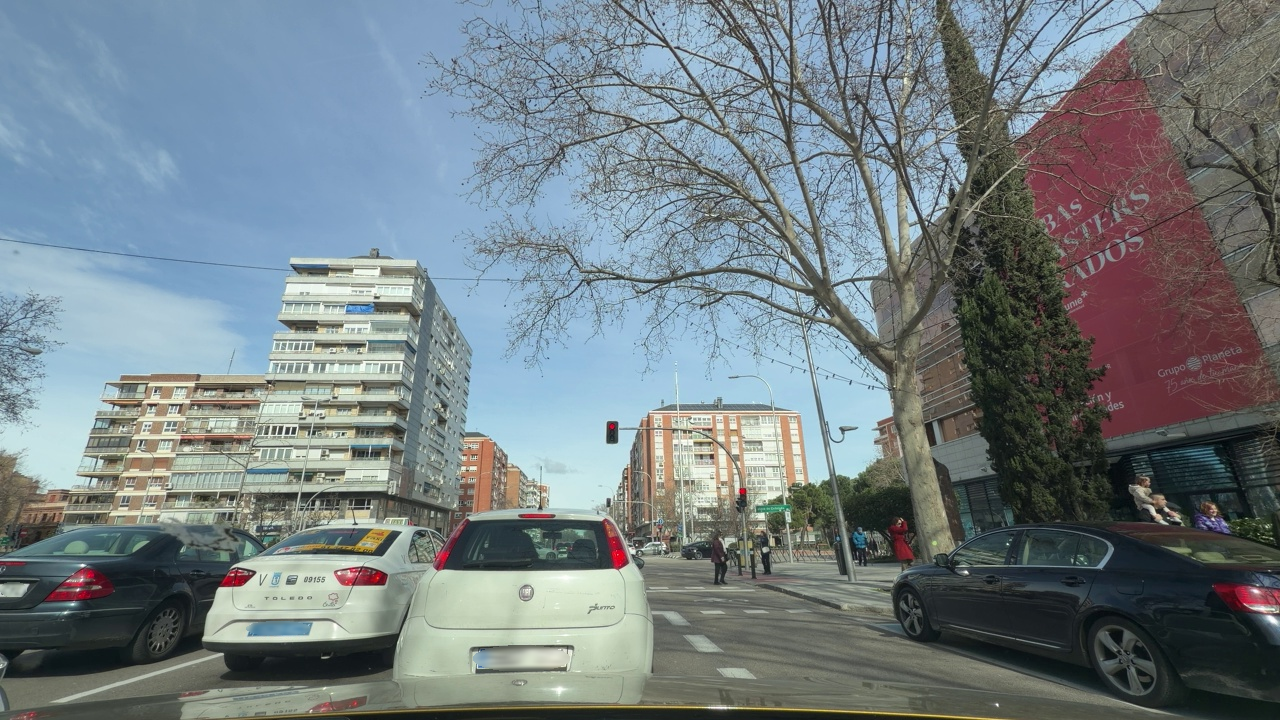
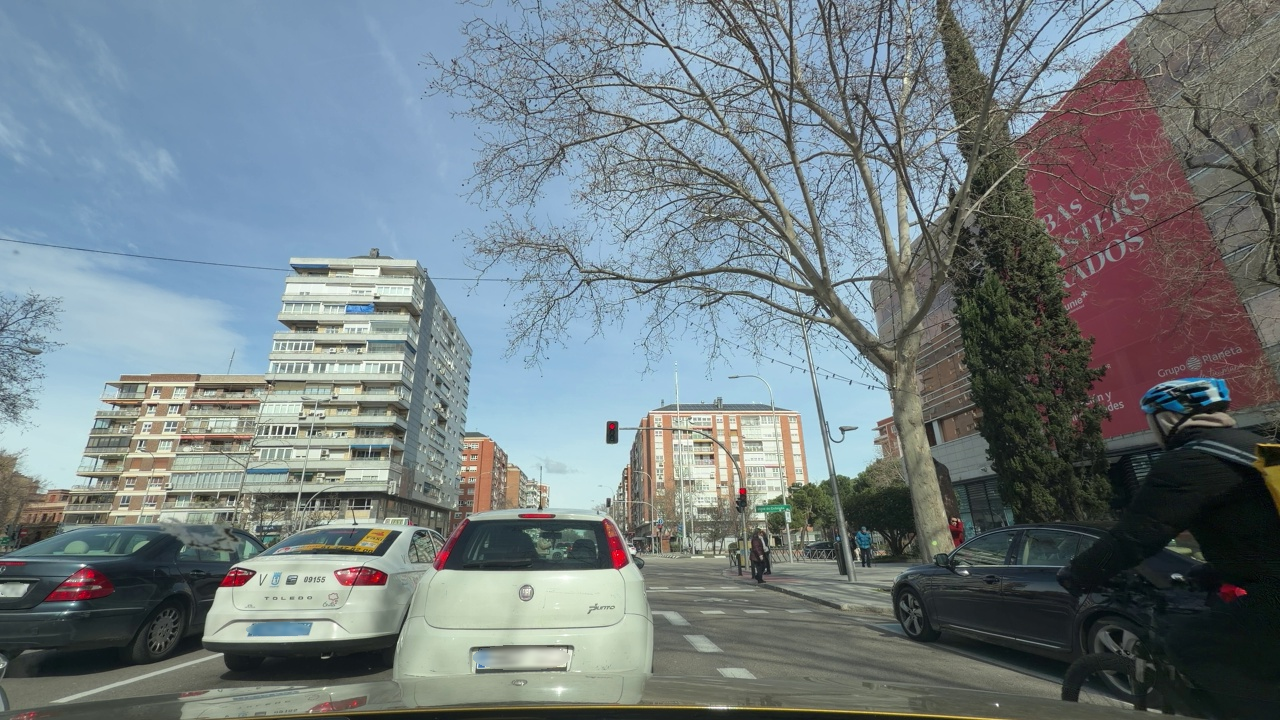
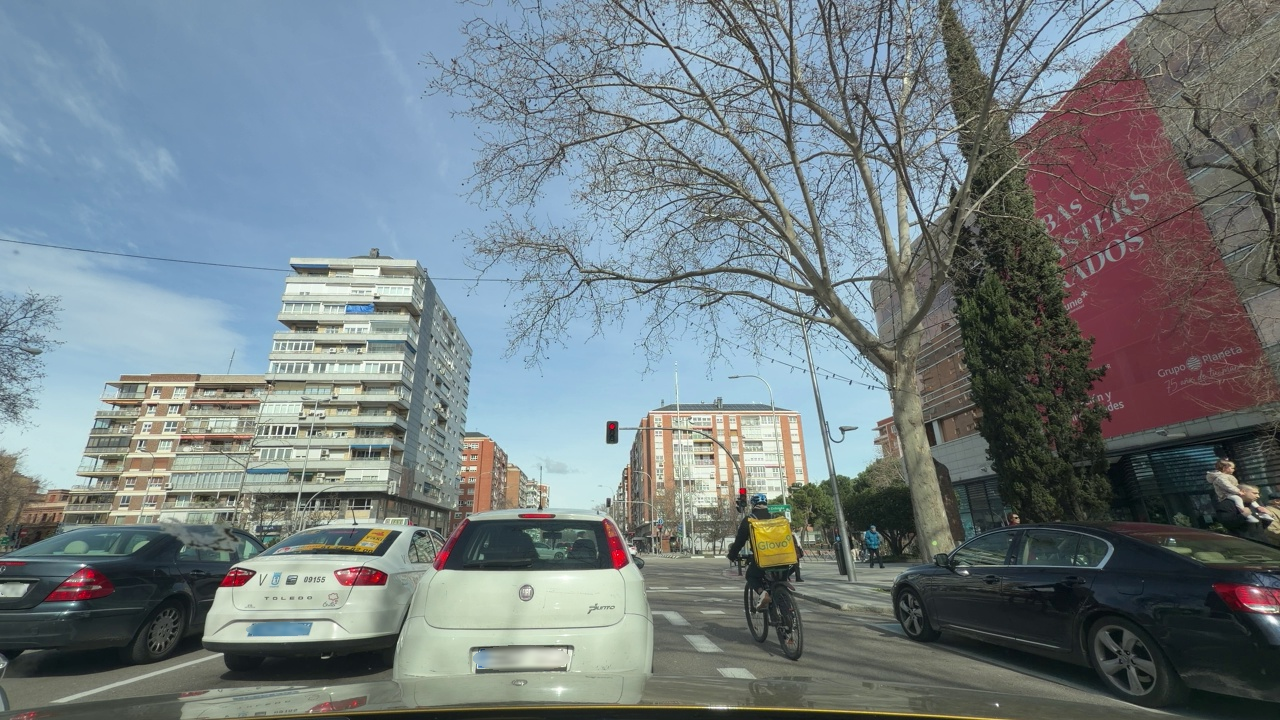
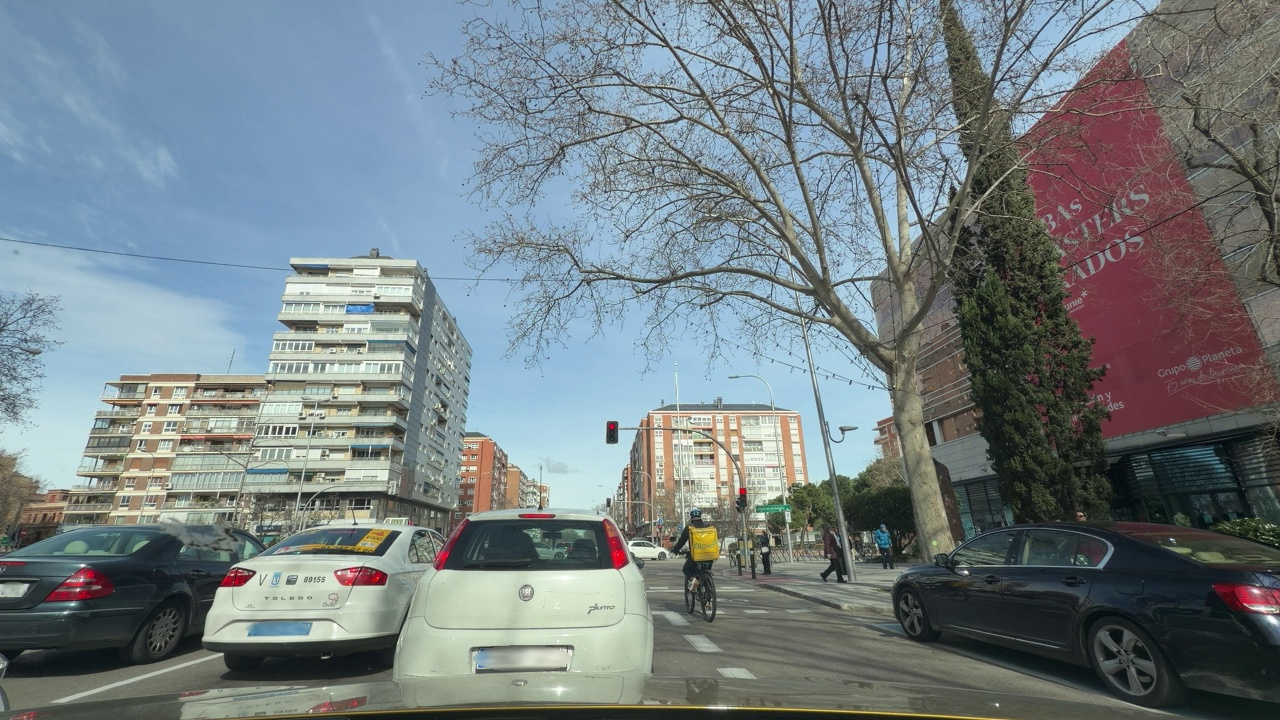
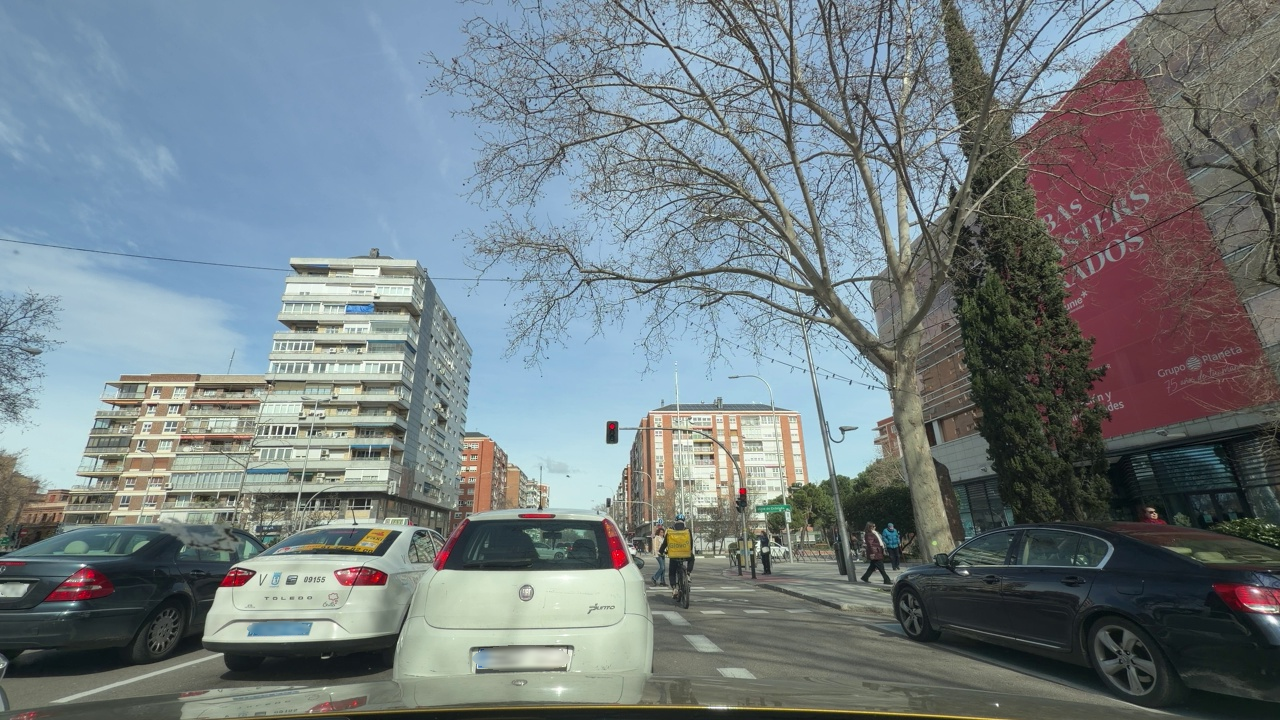
Situation: Pedestrian
Question: Is the ego vehicle traveling on a narrow street with sidewalks or bike lanes directly adjacent to the roadway?
Answer: No
Reasoning: Wide roadway.

Situation: Pedestrian
Question: Are pedestrians or cyclists moving alongside the ego vehicle on the right side?
Answer: Yes
Reasoning: There is a cyclist going straight ahead on the right lane.

Situation: Pedestrian
Question: Could a pedestrian's current path intersect with the trajectory of the ego vehicle?
Answer: No
Reasoning: Cyclist is moving on the right side.

Situation: Pedestrian
Question: Are pedestrians or cyclists moving alongside the ego vehicle on the left side?
Answer: No
Reasoning: No pedestrians or cyclists on the left side.